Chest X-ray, AP view. Patient: 39 years old, sex F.
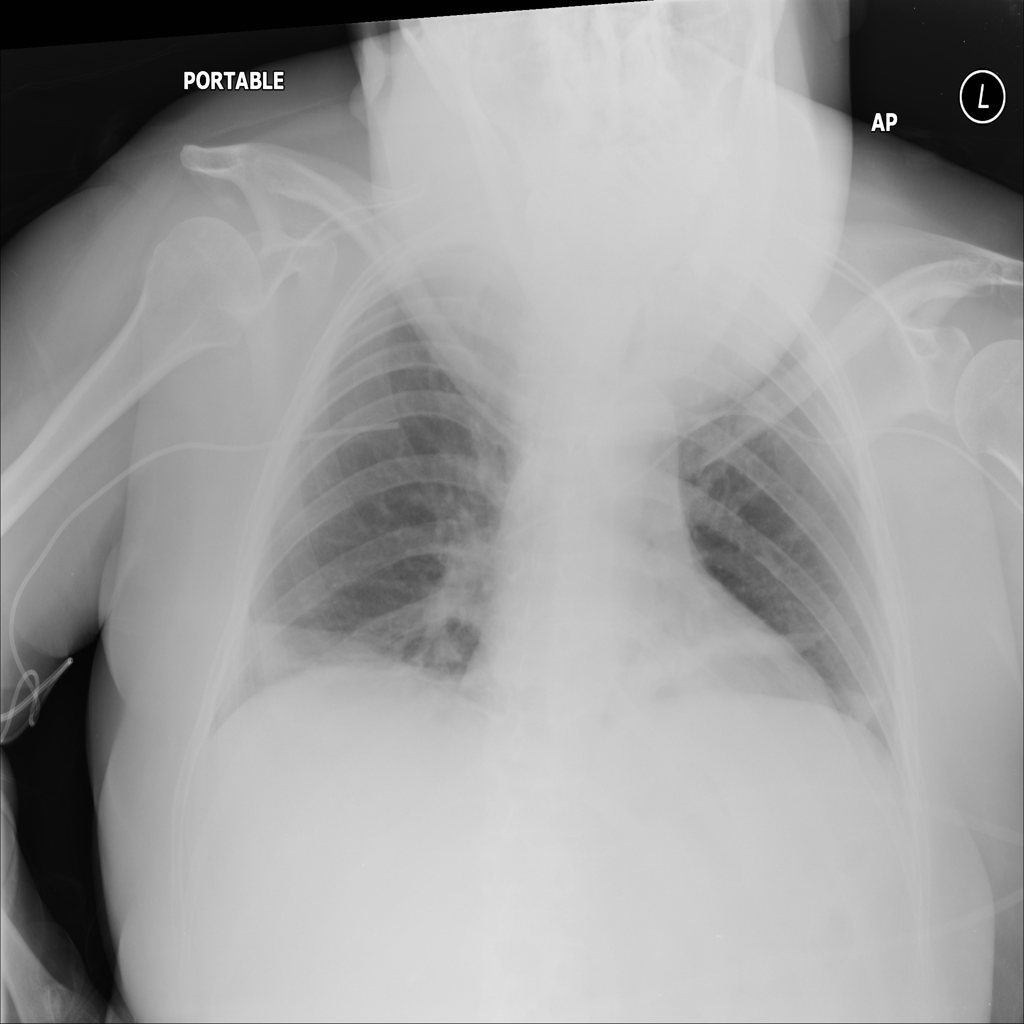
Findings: Atelectasis